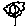
Label: flower